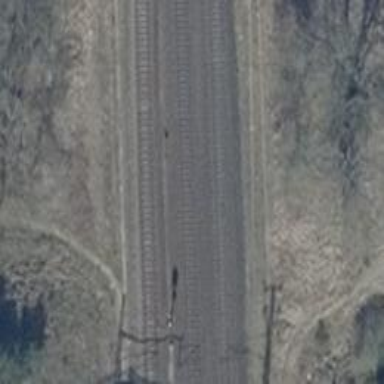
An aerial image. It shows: Railway signal.